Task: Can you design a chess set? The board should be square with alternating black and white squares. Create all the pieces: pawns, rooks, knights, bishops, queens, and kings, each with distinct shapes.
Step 4132:
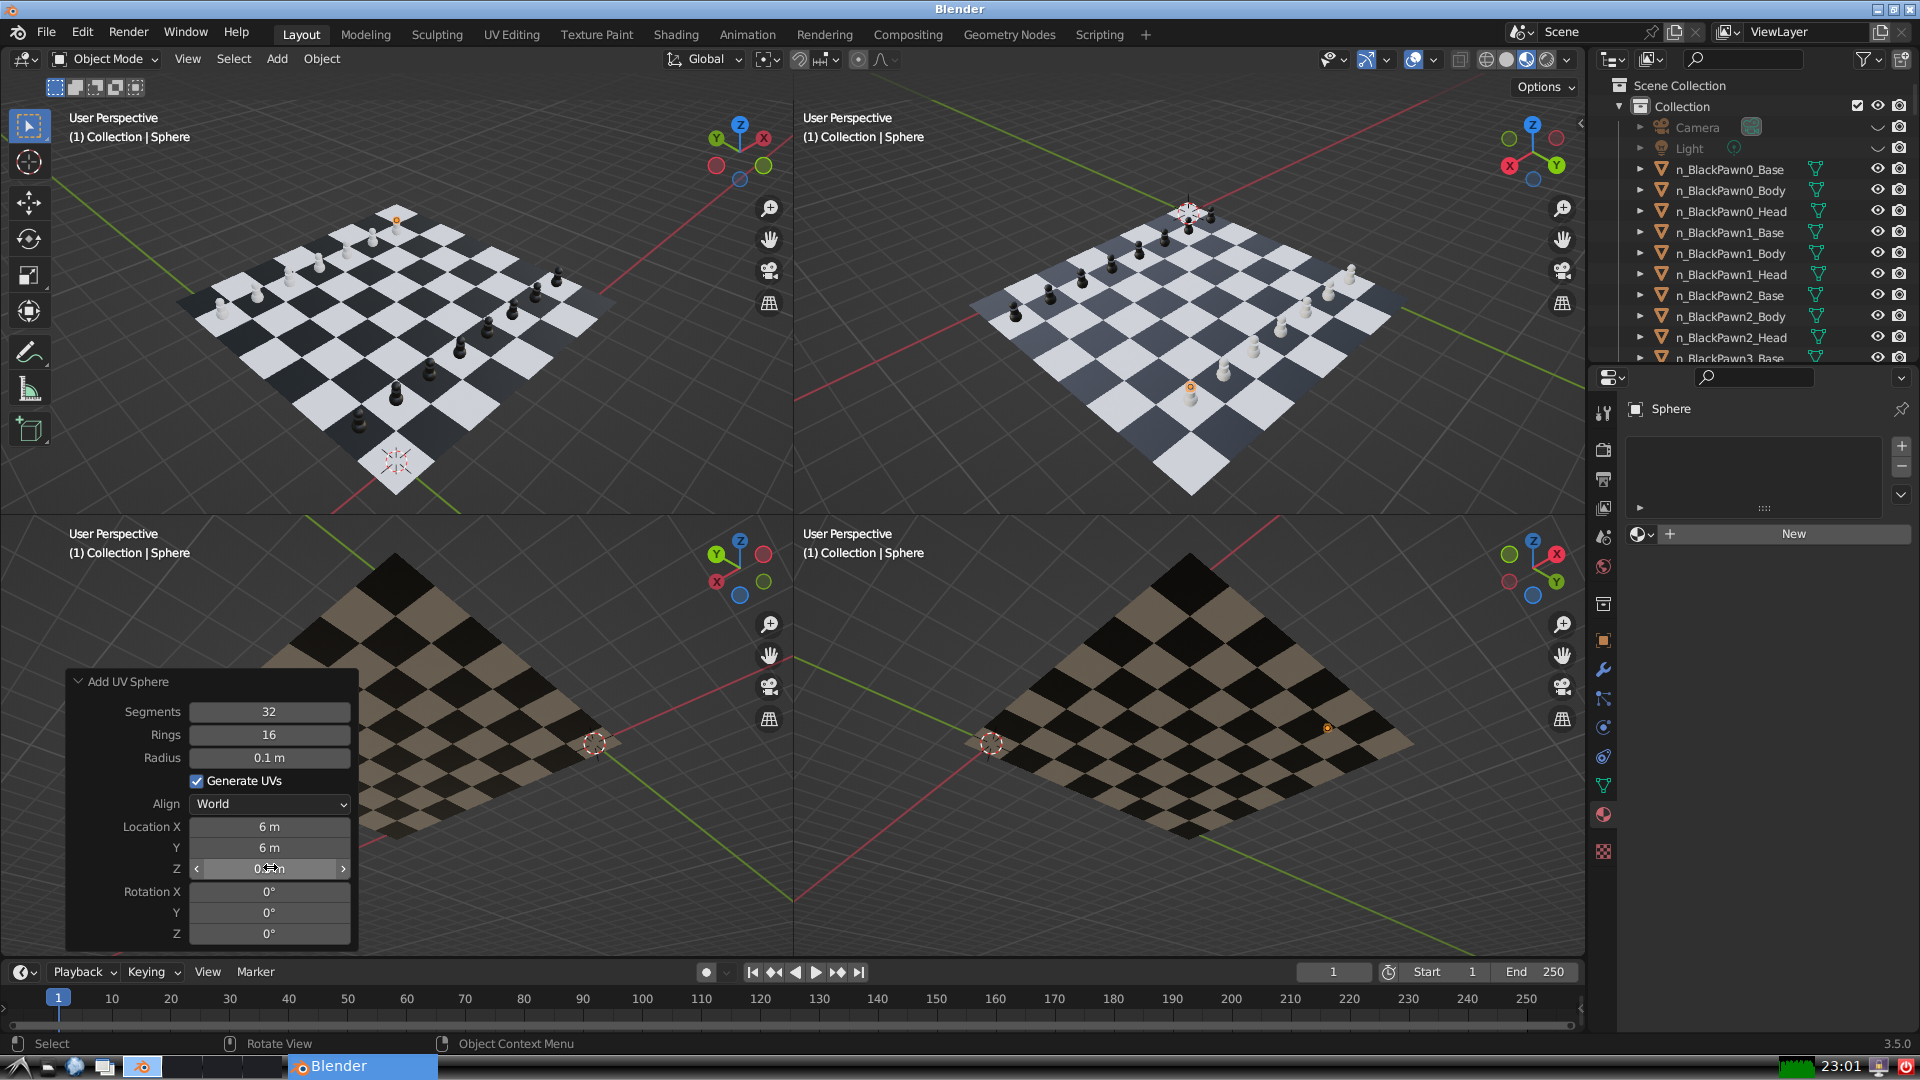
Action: {"mouse_move": [960, 540]}